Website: macys
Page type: customer-info-address
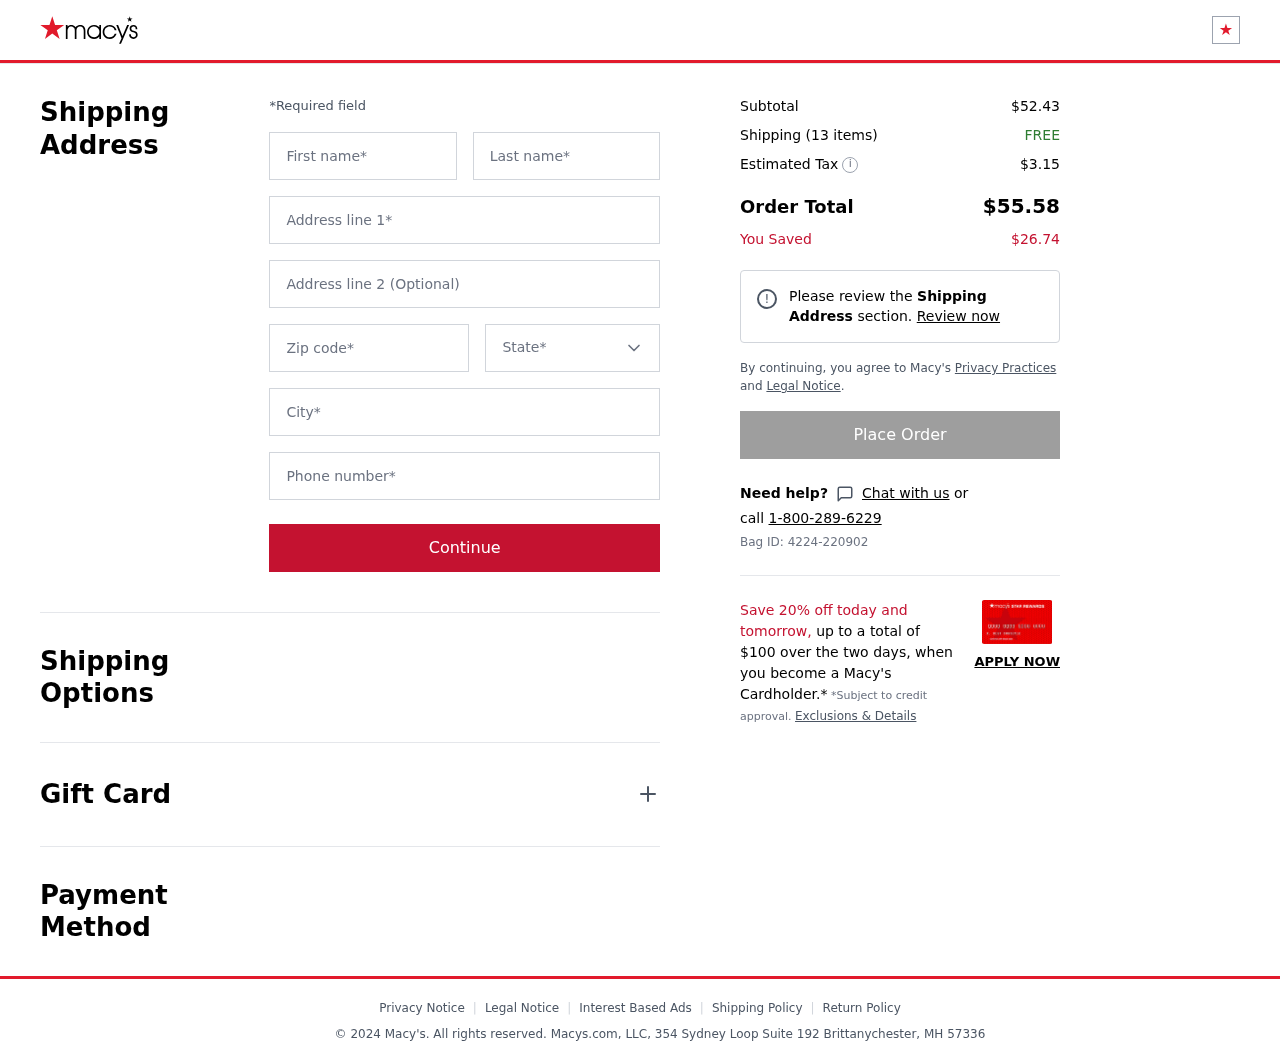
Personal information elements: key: PII_CITY
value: Brittanychester
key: PII_FIRSTNAME
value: Nancy
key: PII_LASTNAME
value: Ferguson
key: PII_PHONE
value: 4735555990
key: PII_POSTCODE
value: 57336
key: PII_STATE
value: MH
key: PII_STREET
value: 354 Sydney Loop Suite 192
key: PII_STREET2
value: Apt. 020
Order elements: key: ORDER_SUBTOTAL
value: $52.43
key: ORDER_NUM_ITEMS
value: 13
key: ORDER_SHIPPING_COST
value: FREE
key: ORDER_TAX
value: $3.15
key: ORDER_TOTAL
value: $55.58
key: ORDER_SAVINGS
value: $26.74
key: ORDER_BAG_ID
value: Bag ID: 4224-220902